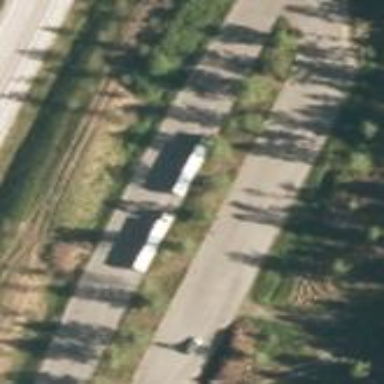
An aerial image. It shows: Rest area along the road.